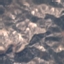
Land use / land cover: HerbaceousVegetation